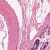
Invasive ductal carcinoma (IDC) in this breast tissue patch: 0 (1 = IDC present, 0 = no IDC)